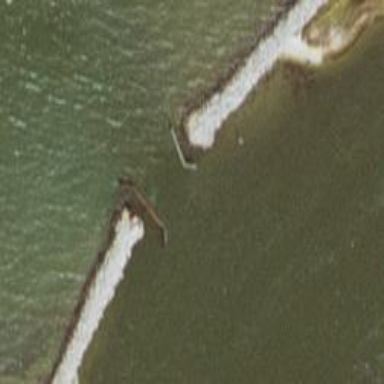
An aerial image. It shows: Breakwater structure.